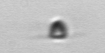
Label: Pyramimonas